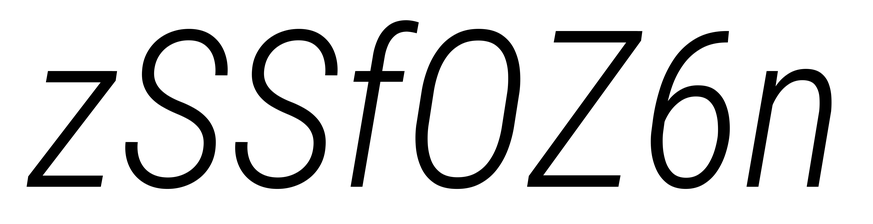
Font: Roboto-Italic_Condensed_Light_Italic